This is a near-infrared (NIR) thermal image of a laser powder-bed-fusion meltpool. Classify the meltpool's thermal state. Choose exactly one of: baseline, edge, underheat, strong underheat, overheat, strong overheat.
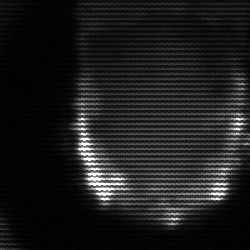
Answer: baseline